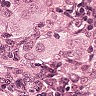
Metastatic tissue present: yes